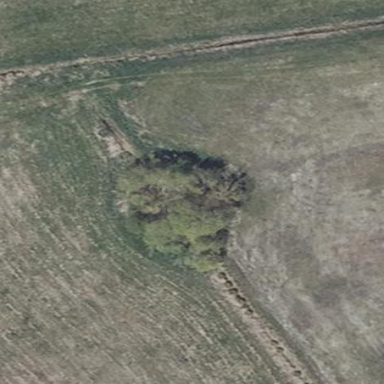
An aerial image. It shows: Patch of scrub vegetation.